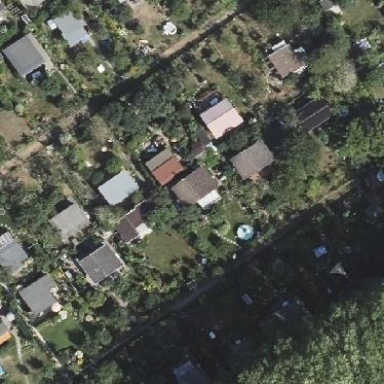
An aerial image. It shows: Plot in the allotments.